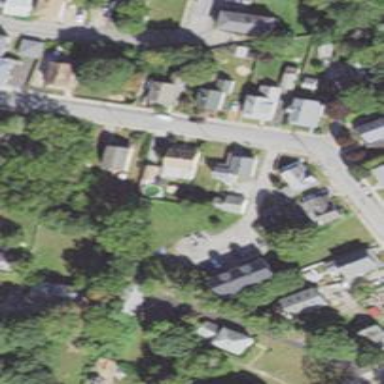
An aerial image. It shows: Residential driveway designated as service road.